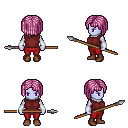
a pixel art fantasy rpg character, female body template, dark elf, purple skin, maroon sleeveless shirt, red pants, pink pageboy hairstyle, white cloth bracers, brown shoes, spear, four views (front, back, left, right), 2x2 character sprite sheet, small pixel art, hard edges, no anti-aliasing